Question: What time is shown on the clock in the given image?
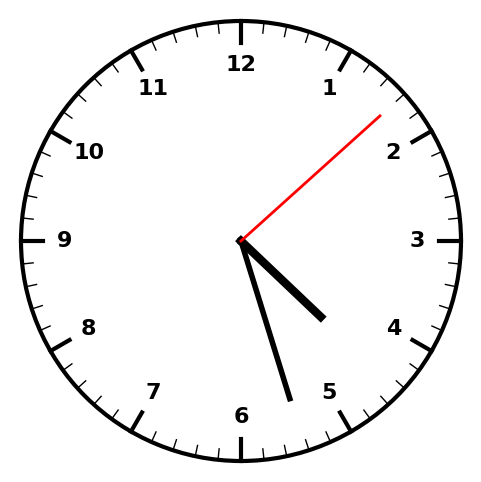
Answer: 04:27:08